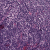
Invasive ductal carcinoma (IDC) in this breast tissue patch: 0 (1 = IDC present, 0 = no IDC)